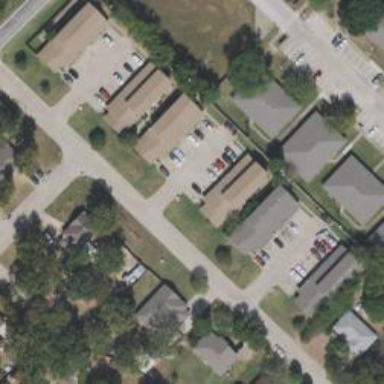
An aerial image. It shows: Residential area with individual plots.